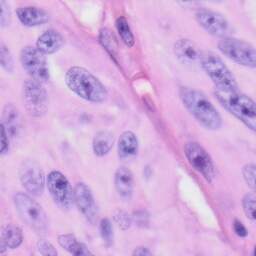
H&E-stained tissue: Skin